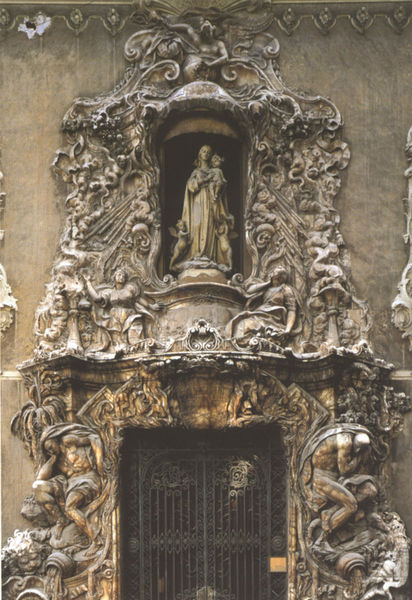
Titel: Portal des Casa del Marques de Dos Aguas
Künstler: Hipólito Rovira
Standort: Valencia, Casa del de Dos Aguas (EU - E)
Schlagwörter: gott, mann, frau, grau, marmor, männer, stützen, tür, ornament, wand, barock, rahmen, sockel, stehen, stein, gitter, mantel, kind, pflanzen, rokoko, engel, skulptur, statue, relief, fassade, mauer, figuren, symmetrie, stuck, tor, foto, eingang, eisen, nische, strahlen, portal, lichtstrahlen, schnörkel, jesus, grotte, wien, gips, heilig, putten, maria, madonna, jesuskind, atlas, atlanten, ornament+, barock#brunnen, grotestke